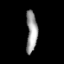
Tissue: lung
Cell type: Fibroblasts
Senescence score: 0.6113
Nuclear area (px): 443
Mean DAPI intensity: 156.036